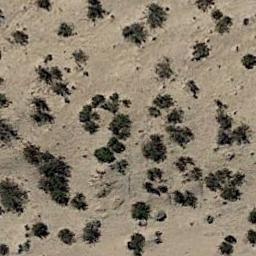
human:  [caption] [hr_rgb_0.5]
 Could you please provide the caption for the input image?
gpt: There are several winding paths in the jungle .

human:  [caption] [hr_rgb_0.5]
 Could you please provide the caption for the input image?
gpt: Some disconnected chaparrals grow in the desert .

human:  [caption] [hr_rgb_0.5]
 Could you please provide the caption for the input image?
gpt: The chaparral is on the yellow desert .

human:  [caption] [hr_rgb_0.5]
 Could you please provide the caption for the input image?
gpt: Chaparral is evenly distributed on the sand .

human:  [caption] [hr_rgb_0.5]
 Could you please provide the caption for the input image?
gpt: The vegetation in the chaparral is approximately the same size .